Question: Trying to display names and dates of Iowa ships that have had least one battle in the year 1943 or later. However, every time I go to use date under the Battles table I can not compare it to a date ('YYYY-DD-MM').
This is what it keeps showing

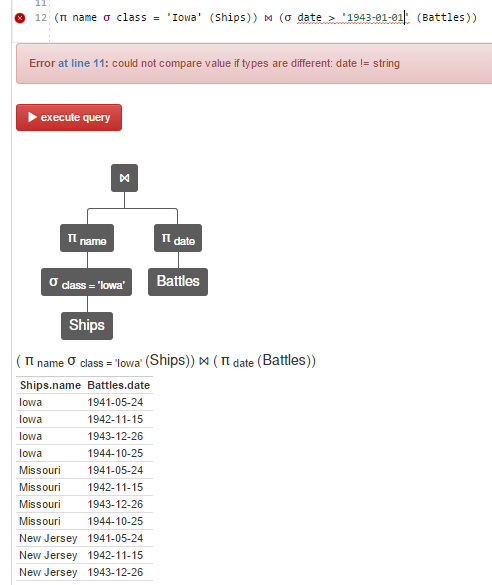
Answer: You had to cast your string representation of date as actual date data type:
'(p name s class = 'Iowa' (Ships)) (p date s date > date('1943-01-01') (Battles))'